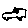
Label: car